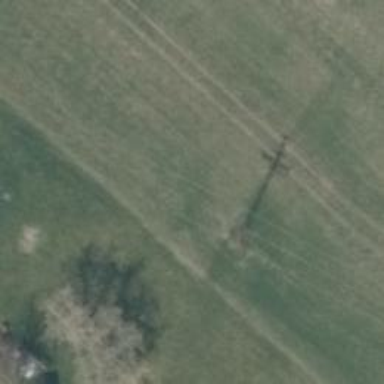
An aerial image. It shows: Minor power line.